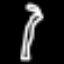
Label: palm tree